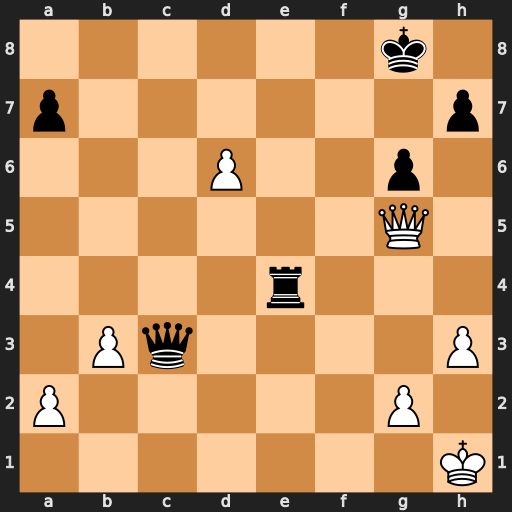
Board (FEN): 6k1/p6p/3P2p1/6Q1/4r3/1Pq4P/P5P1/7K
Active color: w
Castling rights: -
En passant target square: -
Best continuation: Qd5+ Kf8 Qxe4 Qa1+ Kh2